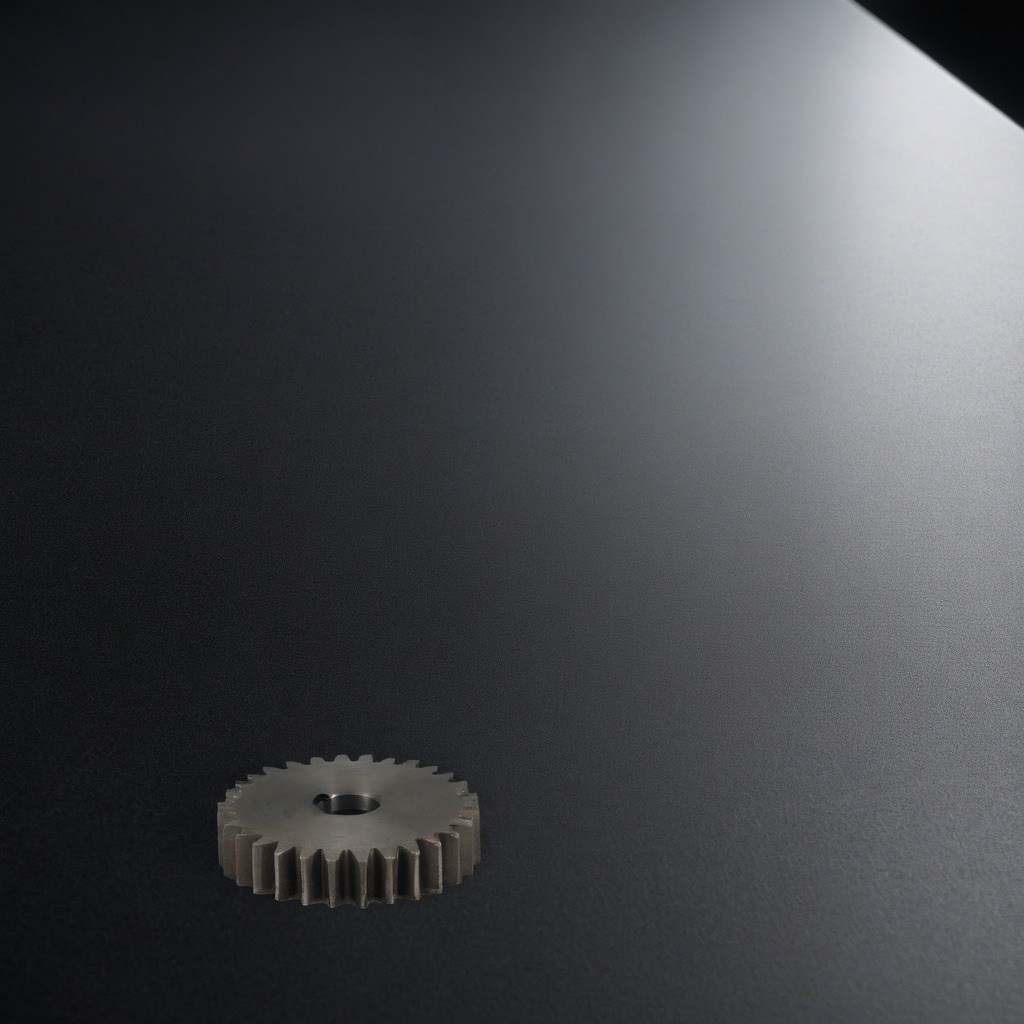
A steel gear with teeth is lying on a clean granite tabletop.